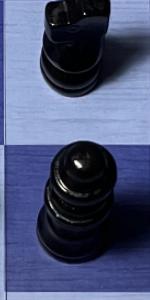
Label: Queen_Black